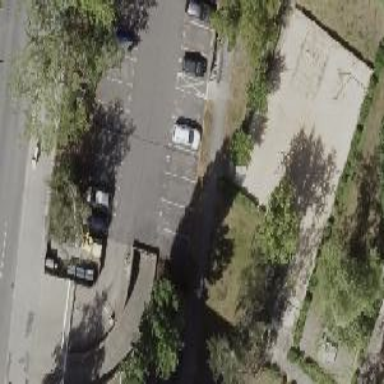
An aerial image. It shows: Parking aisle with concrete surface under tunnel.